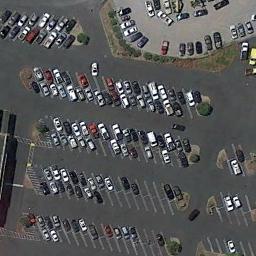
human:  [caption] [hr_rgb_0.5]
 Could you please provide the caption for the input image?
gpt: There are several trees beside the parking lot .

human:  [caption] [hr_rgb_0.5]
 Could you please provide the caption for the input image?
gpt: Many cars of different styles are on the parking lot .

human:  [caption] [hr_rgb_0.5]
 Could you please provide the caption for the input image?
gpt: The parking lot is full of cars .

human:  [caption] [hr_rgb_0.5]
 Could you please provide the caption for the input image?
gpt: The parking lot has some neatly arranged cars of different colors .

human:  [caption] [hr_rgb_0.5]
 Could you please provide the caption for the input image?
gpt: There are many cars and some empty space on the parking lot .